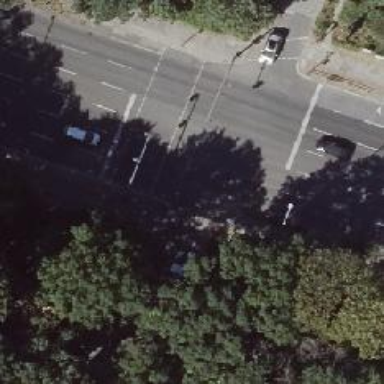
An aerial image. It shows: Asphalt path for cycling.